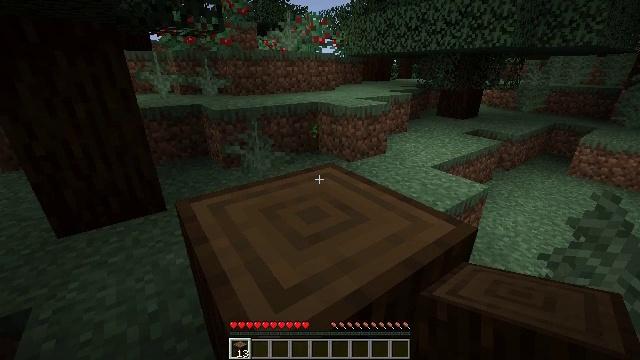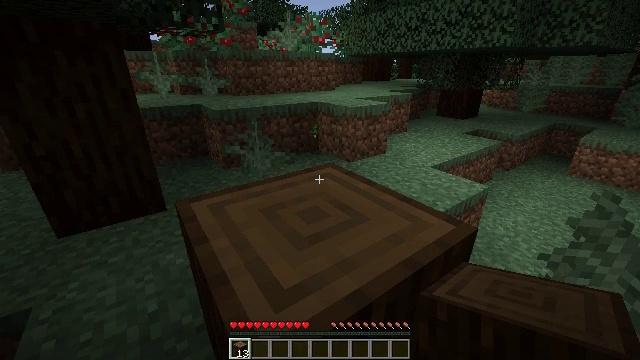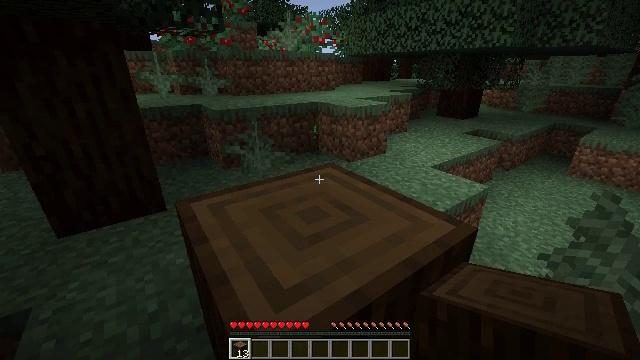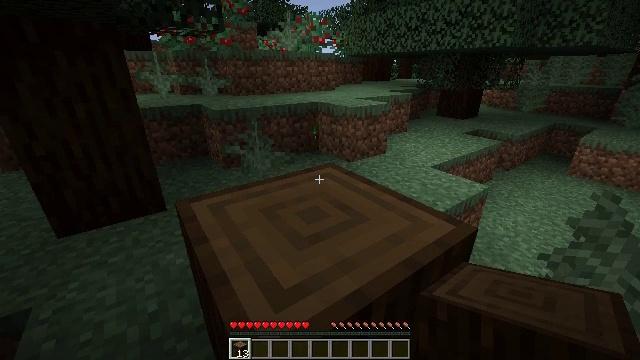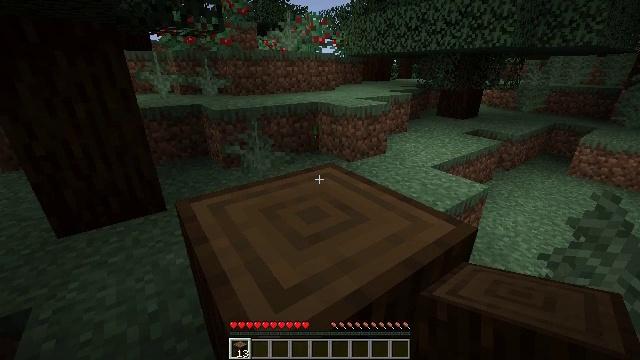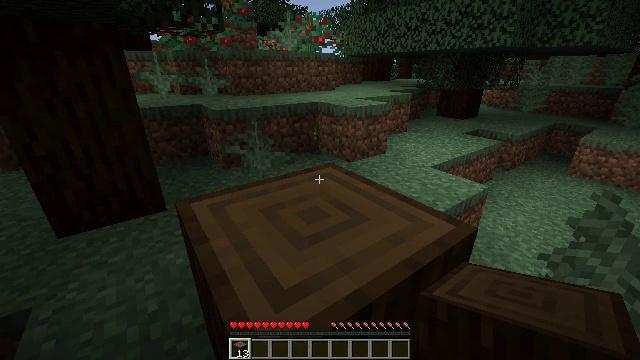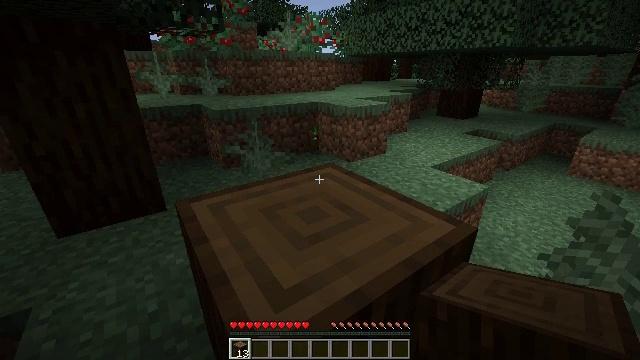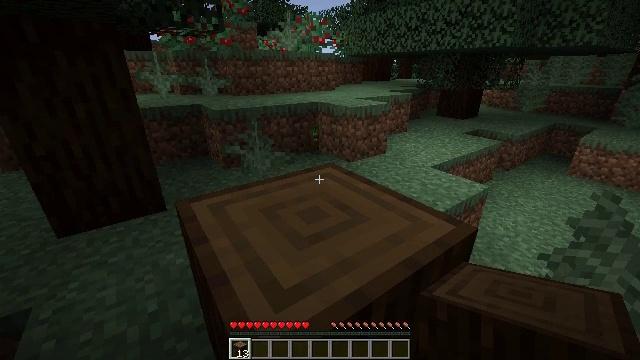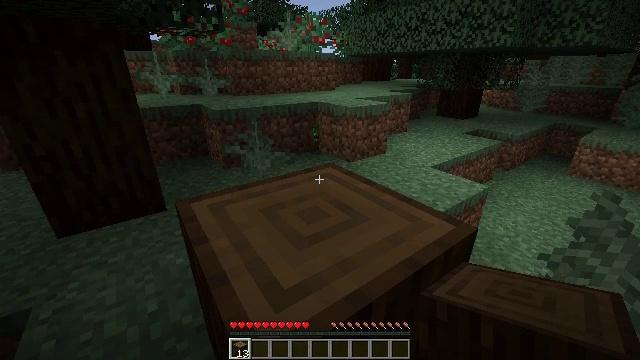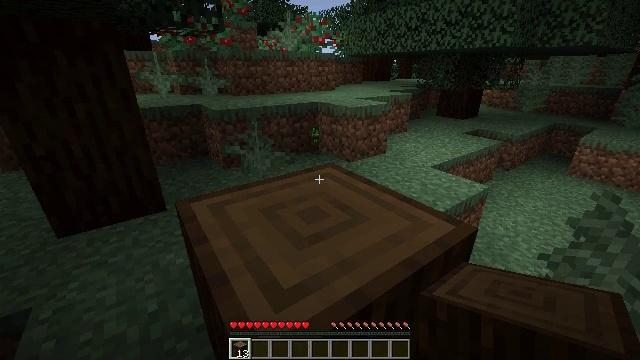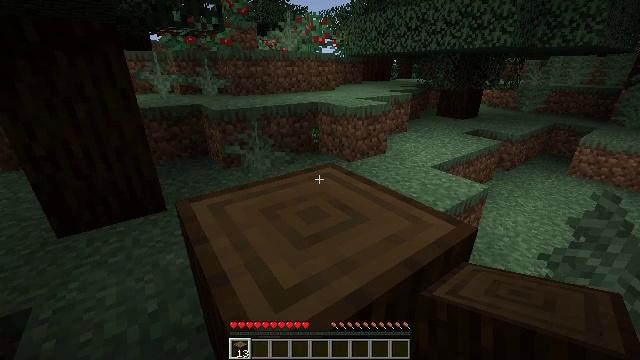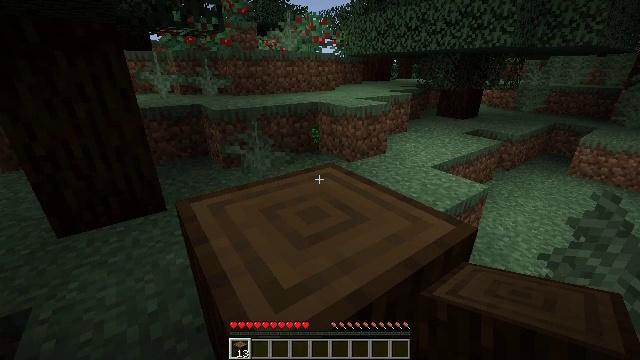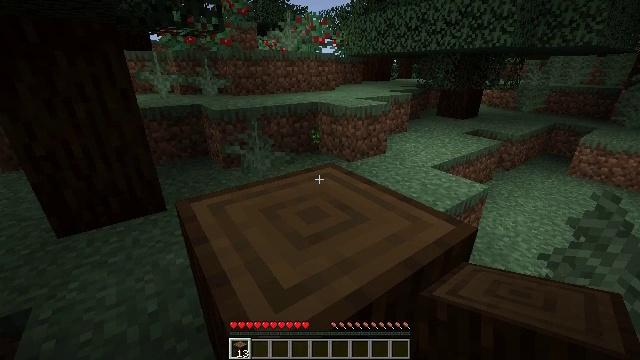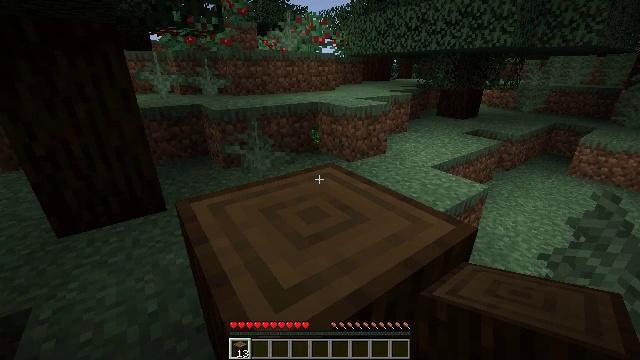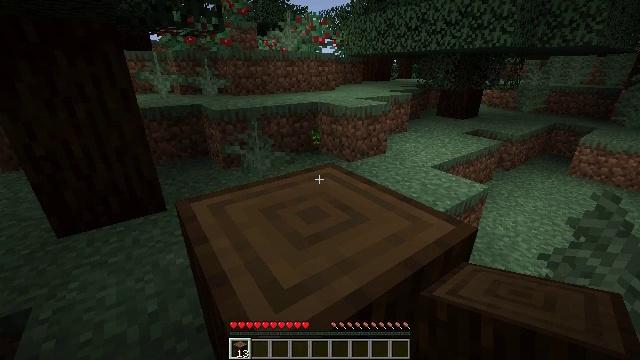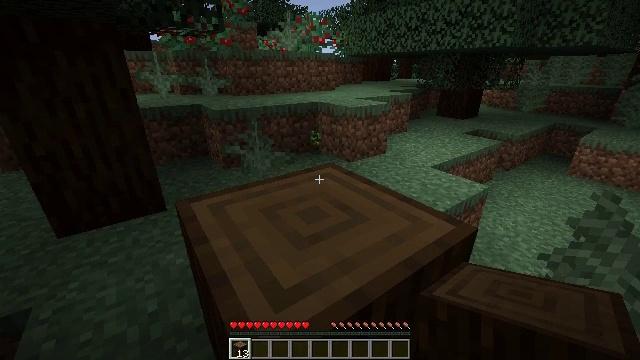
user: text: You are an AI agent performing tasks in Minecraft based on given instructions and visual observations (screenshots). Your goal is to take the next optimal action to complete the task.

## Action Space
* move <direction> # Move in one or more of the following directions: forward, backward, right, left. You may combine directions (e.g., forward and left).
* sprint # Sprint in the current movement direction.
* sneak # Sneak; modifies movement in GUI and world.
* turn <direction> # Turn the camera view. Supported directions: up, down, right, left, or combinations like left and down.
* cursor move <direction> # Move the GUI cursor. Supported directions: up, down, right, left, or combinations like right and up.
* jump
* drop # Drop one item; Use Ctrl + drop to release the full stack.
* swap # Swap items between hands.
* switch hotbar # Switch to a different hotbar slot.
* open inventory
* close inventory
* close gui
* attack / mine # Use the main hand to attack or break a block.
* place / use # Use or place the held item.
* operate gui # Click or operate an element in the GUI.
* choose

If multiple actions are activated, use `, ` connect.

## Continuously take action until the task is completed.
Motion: motion action
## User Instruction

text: Mine the spruce log from the forest.
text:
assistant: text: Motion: no_op
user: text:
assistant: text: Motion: no_op
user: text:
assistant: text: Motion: no_op
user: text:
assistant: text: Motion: no_op
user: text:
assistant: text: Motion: no_op
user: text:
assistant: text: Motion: no_op
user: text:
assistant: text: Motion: no_op
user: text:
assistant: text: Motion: no_op
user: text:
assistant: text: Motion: no_op
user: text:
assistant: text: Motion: no_op
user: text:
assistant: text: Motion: no_op
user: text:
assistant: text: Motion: no_op
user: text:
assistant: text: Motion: no_op
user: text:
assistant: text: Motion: no_op
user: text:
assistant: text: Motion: no_op
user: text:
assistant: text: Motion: no_op
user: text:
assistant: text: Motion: no_op
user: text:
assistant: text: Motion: no_op
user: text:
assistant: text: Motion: no_op
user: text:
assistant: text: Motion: no_op
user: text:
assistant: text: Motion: no_op
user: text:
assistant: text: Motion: no_op
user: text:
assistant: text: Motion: no_op
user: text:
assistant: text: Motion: no_op
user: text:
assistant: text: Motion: no_op
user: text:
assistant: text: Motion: no_op
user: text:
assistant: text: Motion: no_op
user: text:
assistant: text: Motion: no_op
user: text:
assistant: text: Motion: no_op
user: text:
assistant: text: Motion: no_op